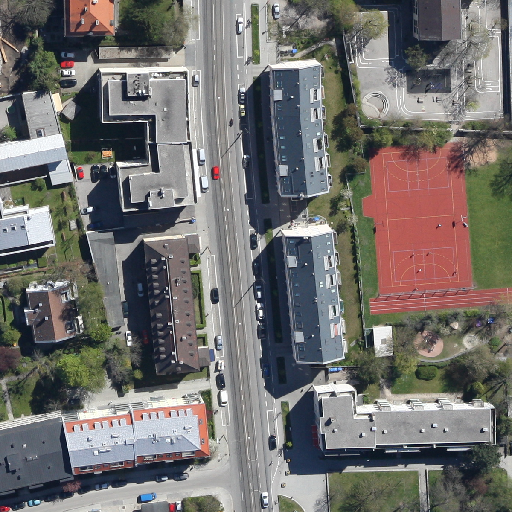
Referring expression: impervious surface